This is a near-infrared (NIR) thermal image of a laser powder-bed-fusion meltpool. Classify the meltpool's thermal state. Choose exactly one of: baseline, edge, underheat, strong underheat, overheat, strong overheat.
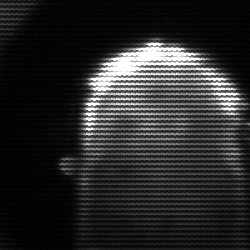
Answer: baseline